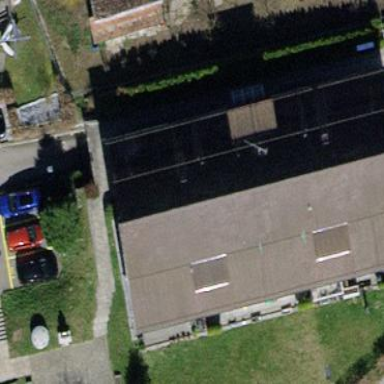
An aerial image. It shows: Building with pitched roof.